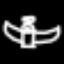
Label: angel